七年级 · 度量几何学
如图所示, 数轴上表示 $1, \sqrt{3}$ 的点为 $A, B$, 且 $C, B$ 两点到点 $A$ 的距离相等, 则点 $C$ 所表示的数是 $(\quad)$

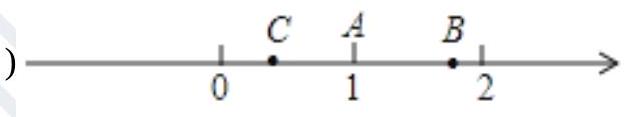
A. $2-\sqrt{3}$
B. $\sqrt{3}-2$
C. $\sqrt{3}-1$
D. $1-\sqrt{3}$
答案: A
解析:

【分析】

本题考查了实数与数轴的对应关系. 解题时, 采用了 “数形结合” 的数学的思想, 根据题意分别求得点 $B$ 在数轴上所表示的数, 然后由 $A B=A C$ 来求点 $C$ 所表示的数.

【解答】